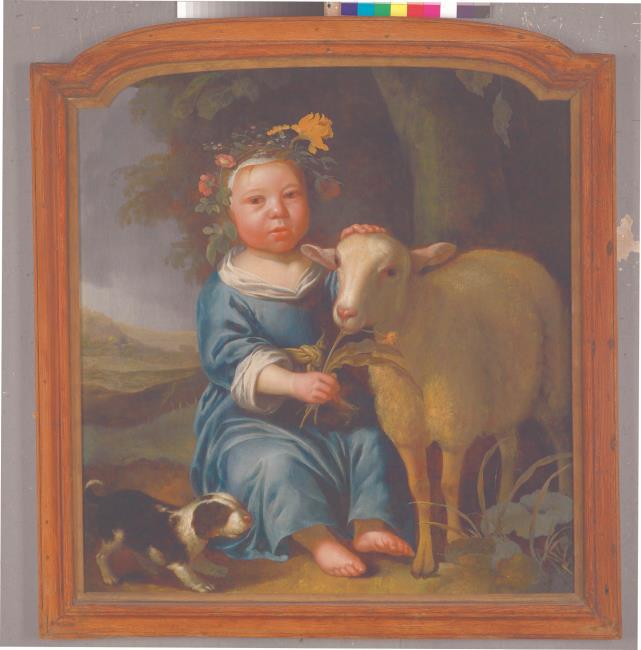
Title: Portrait of a toddler with a lap-dog and a sheep
Artist: Jacob Gerritsz. Cuyp
Earliest date: 1606
Latest date: 1652
Genre: painting
Iconography: cattle
Keywords: child portrait, full-length portrait, sitting, lap dog, sheep, in a landscape, wreath (headdress)